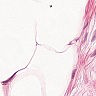
Metastatic tissue present: no